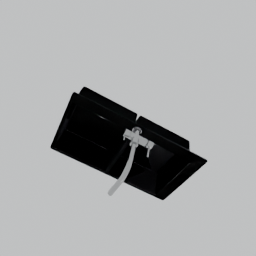
Label: appliances